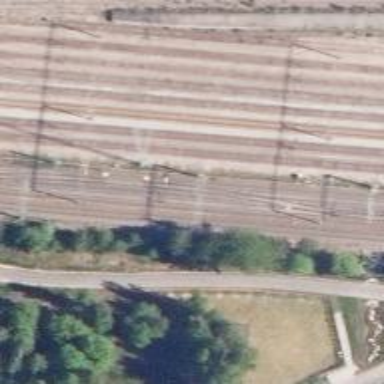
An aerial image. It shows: Continuous rail railway with electrified contact line.